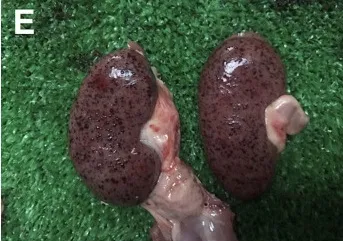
Gross pathology of ASFV infected pigs in Vietnam, 2019. (F) Multifocal hemorrhages on the skin (arrows) of the head and neck.
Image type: medical_photograph (other_medical_photograph)